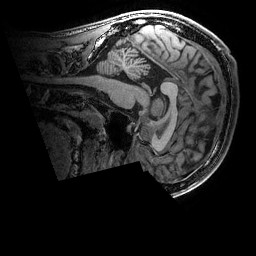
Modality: T1w
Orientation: sagittal
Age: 21
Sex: male
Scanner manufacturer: ge
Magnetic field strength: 3 T
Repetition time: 0.007 s
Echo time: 0.00342 s